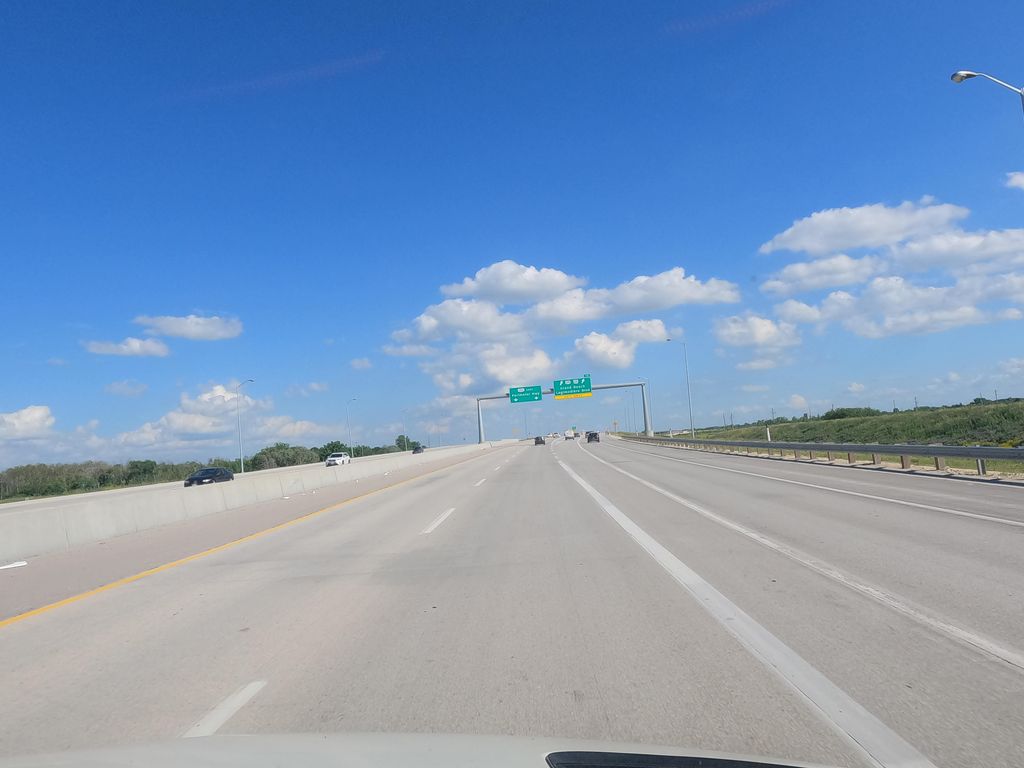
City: winnipeg